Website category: sports
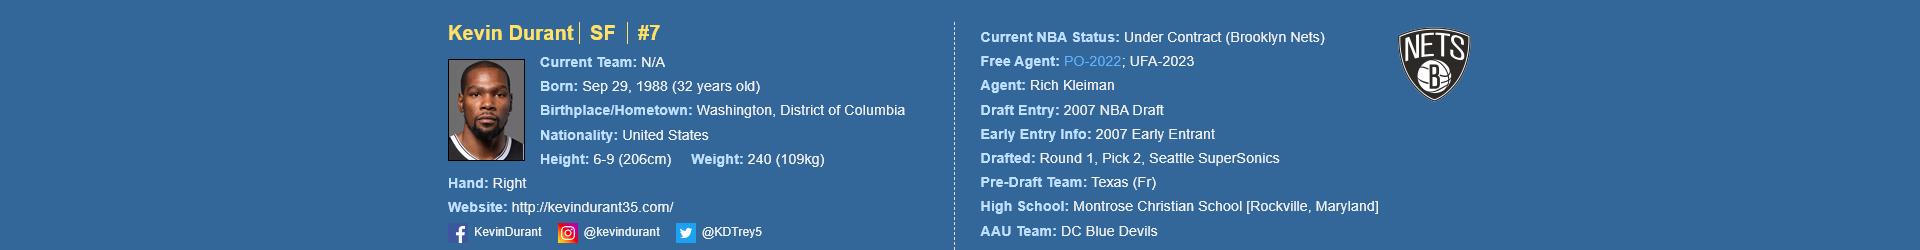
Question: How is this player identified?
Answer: Kevin Durant

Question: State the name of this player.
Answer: Kevin Durant

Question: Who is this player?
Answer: Kevin Durant

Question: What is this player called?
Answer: Kevin Durant

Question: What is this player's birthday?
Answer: Sep 29, 1988

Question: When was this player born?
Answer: Sep 29, 1988

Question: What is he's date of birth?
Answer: Sep 29, 1988

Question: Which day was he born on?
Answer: Sep 29, 1988

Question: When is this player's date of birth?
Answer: Sep 29, 1988

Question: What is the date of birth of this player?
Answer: Sep 29, 1988

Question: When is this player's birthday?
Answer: Sep 29, 1988

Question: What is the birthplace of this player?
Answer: Washington, District of Columbia

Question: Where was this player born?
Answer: Washington, District of Columbia

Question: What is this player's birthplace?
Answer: Washington, District of Columbia

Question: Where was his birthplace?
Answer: Washington, District of Columbia

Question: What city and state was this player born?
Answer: Washington, District of Columbia

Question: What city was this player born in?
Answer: Washington, District of Columbia

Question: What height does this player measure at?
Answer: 6-9 (206cm)

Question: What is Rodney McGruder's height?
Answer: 6-9 (206cm)

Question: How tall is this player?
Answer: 6-9 (206cm)

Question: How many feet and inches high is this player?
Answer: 6-9 (206cm)

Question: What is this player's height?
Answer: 6-9 (206cm)

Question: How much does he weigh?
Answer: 240 (109kg)

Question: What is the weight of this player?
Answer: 240 (109kg)

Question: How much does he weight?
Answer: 240 (109kg)

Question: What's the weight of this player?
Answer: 240 (109kg)

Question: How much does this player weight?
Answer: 240 (109kg)

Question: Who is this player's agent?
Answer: Rich Kleiman

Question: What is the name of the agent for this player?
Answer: Rich Kleiman

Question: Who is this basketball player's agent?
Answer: Rich Kleiman

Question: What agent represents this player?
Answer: Rich Kleiman

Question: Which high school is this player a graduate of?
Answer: Montrose Christian School

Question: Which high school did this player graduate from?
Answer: Montrose Christian School

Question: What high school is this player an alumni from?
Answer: Montrose Christian School

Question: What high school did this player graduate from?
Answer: Montrose Christian School

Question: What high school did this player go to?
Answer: Montrose Christian School

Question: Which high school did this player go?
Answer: Montrose Christian School